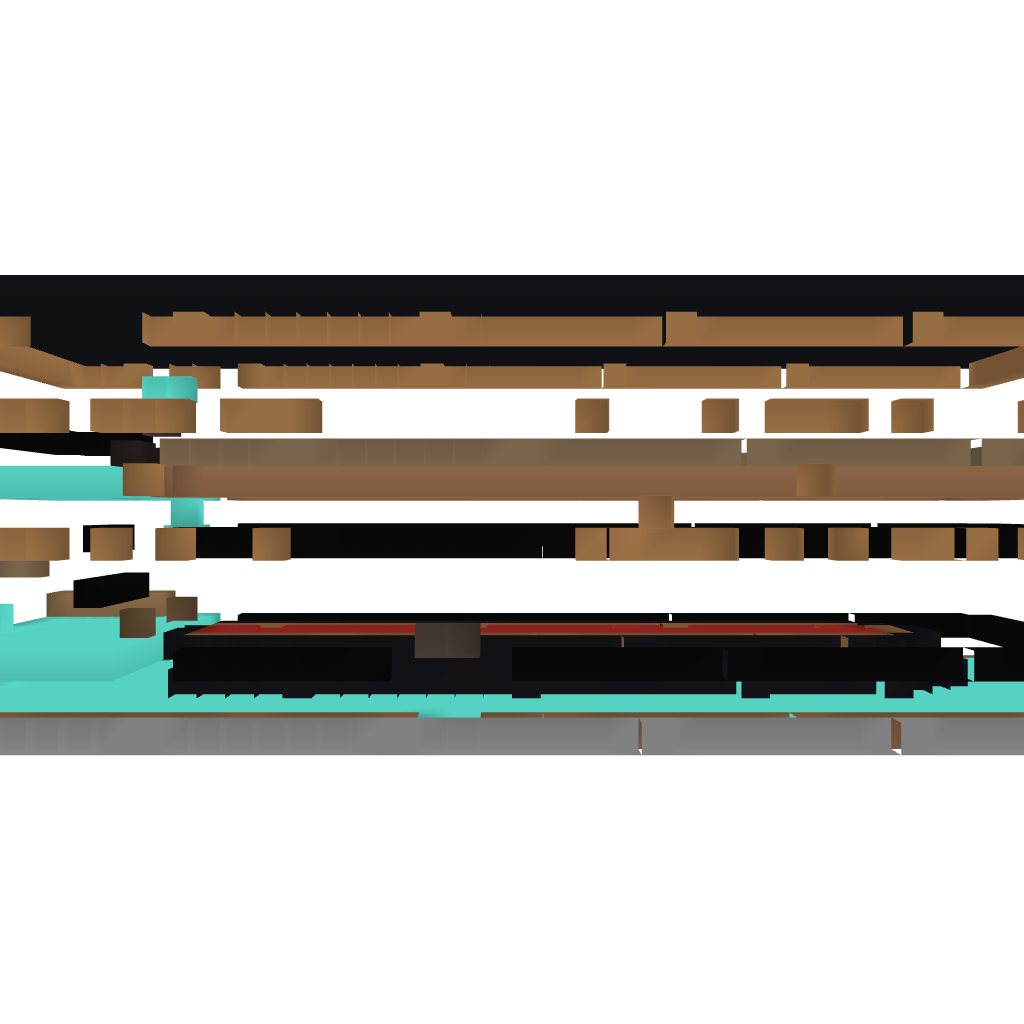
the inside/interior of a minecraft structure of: The Cat Walk